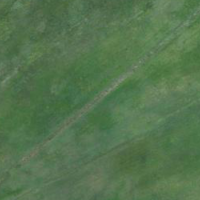
EUNIS habitat code: 23
Species observed at this site:
Numenius arquata
Certhia brachydactyla
Corvus corone
Anthus trivialis
Turdus philomelos
Fulica atra
Oenanthe oenanthe
Falco subbuteo
Prunella modularis
Buteo buteo
Anthus pratensis
Sylvia atricapilla
Chroicocephalus ridibundus
Phylloscopus collybita
Alauda arvensis
Erithacus rubecula
Cuculus canorus
Pica pica
Phoenicurus ochruros
Sitta europaea
Garrulus glandarius
Falco tinnunculus
Picus viridis
Emberiza calandra
Accipiter nisus
Grus grus
Cyanistes caeruleus
Anas platyrhynchos
Sturnus vulgaris
Linaria cannabina
Chloris chloris
Troglodytes troglodytes
Phasianus colchicus
Fringilla coelebs
Passer domesticus
Coloeus monedula
Passer montanus
Turdus merula
Columba palumbus
Carduelis carduelis
Parus major
Hirundo rustica
Milvus migrans
Milvus milvus
Turdus pilaris
Regulus regulus
Ciconia ciconia
Phylloscopus trochilus
Motacilla alba